Question: I'd like to be able to position an image (blue) so that what ever size it is, it is always centered relative to the baseline of the div behind (red, not the containing div). The div behind will always be the same size/position.

Preferably this would be using css only as I'm using drupal and I don't know much about editing beyond the tpl files.
Thanks!
EDIT: Here's the layout <URL>
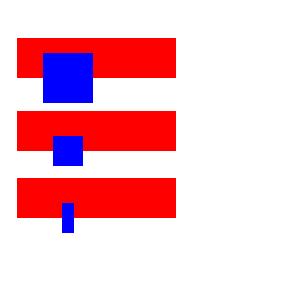
Answer: Hi you can do this pure css as like this
'''
.wraptocenter {
display: table-cell;
text-align: center;
vertical-align: middle;
width: 500px;
height: 400px;
background:green;
}
'''
'''
<div class="wraptocenter"><img src="//?" alt="images" /></div>
'''
Live demo <URL>
More information about this <URL>